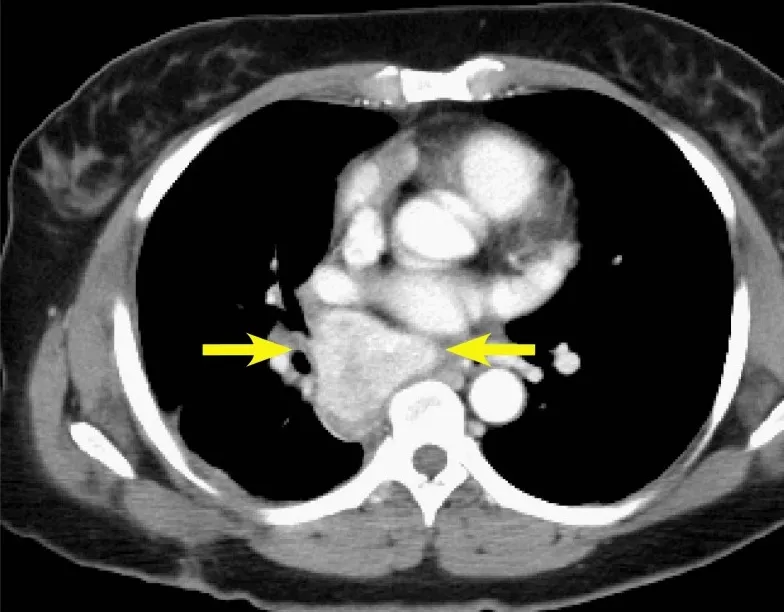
CT of patient at initial presentation with a mass noted in the posterior right mediastinum.
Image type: radiology (ct)